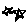
Label: star